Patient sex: F
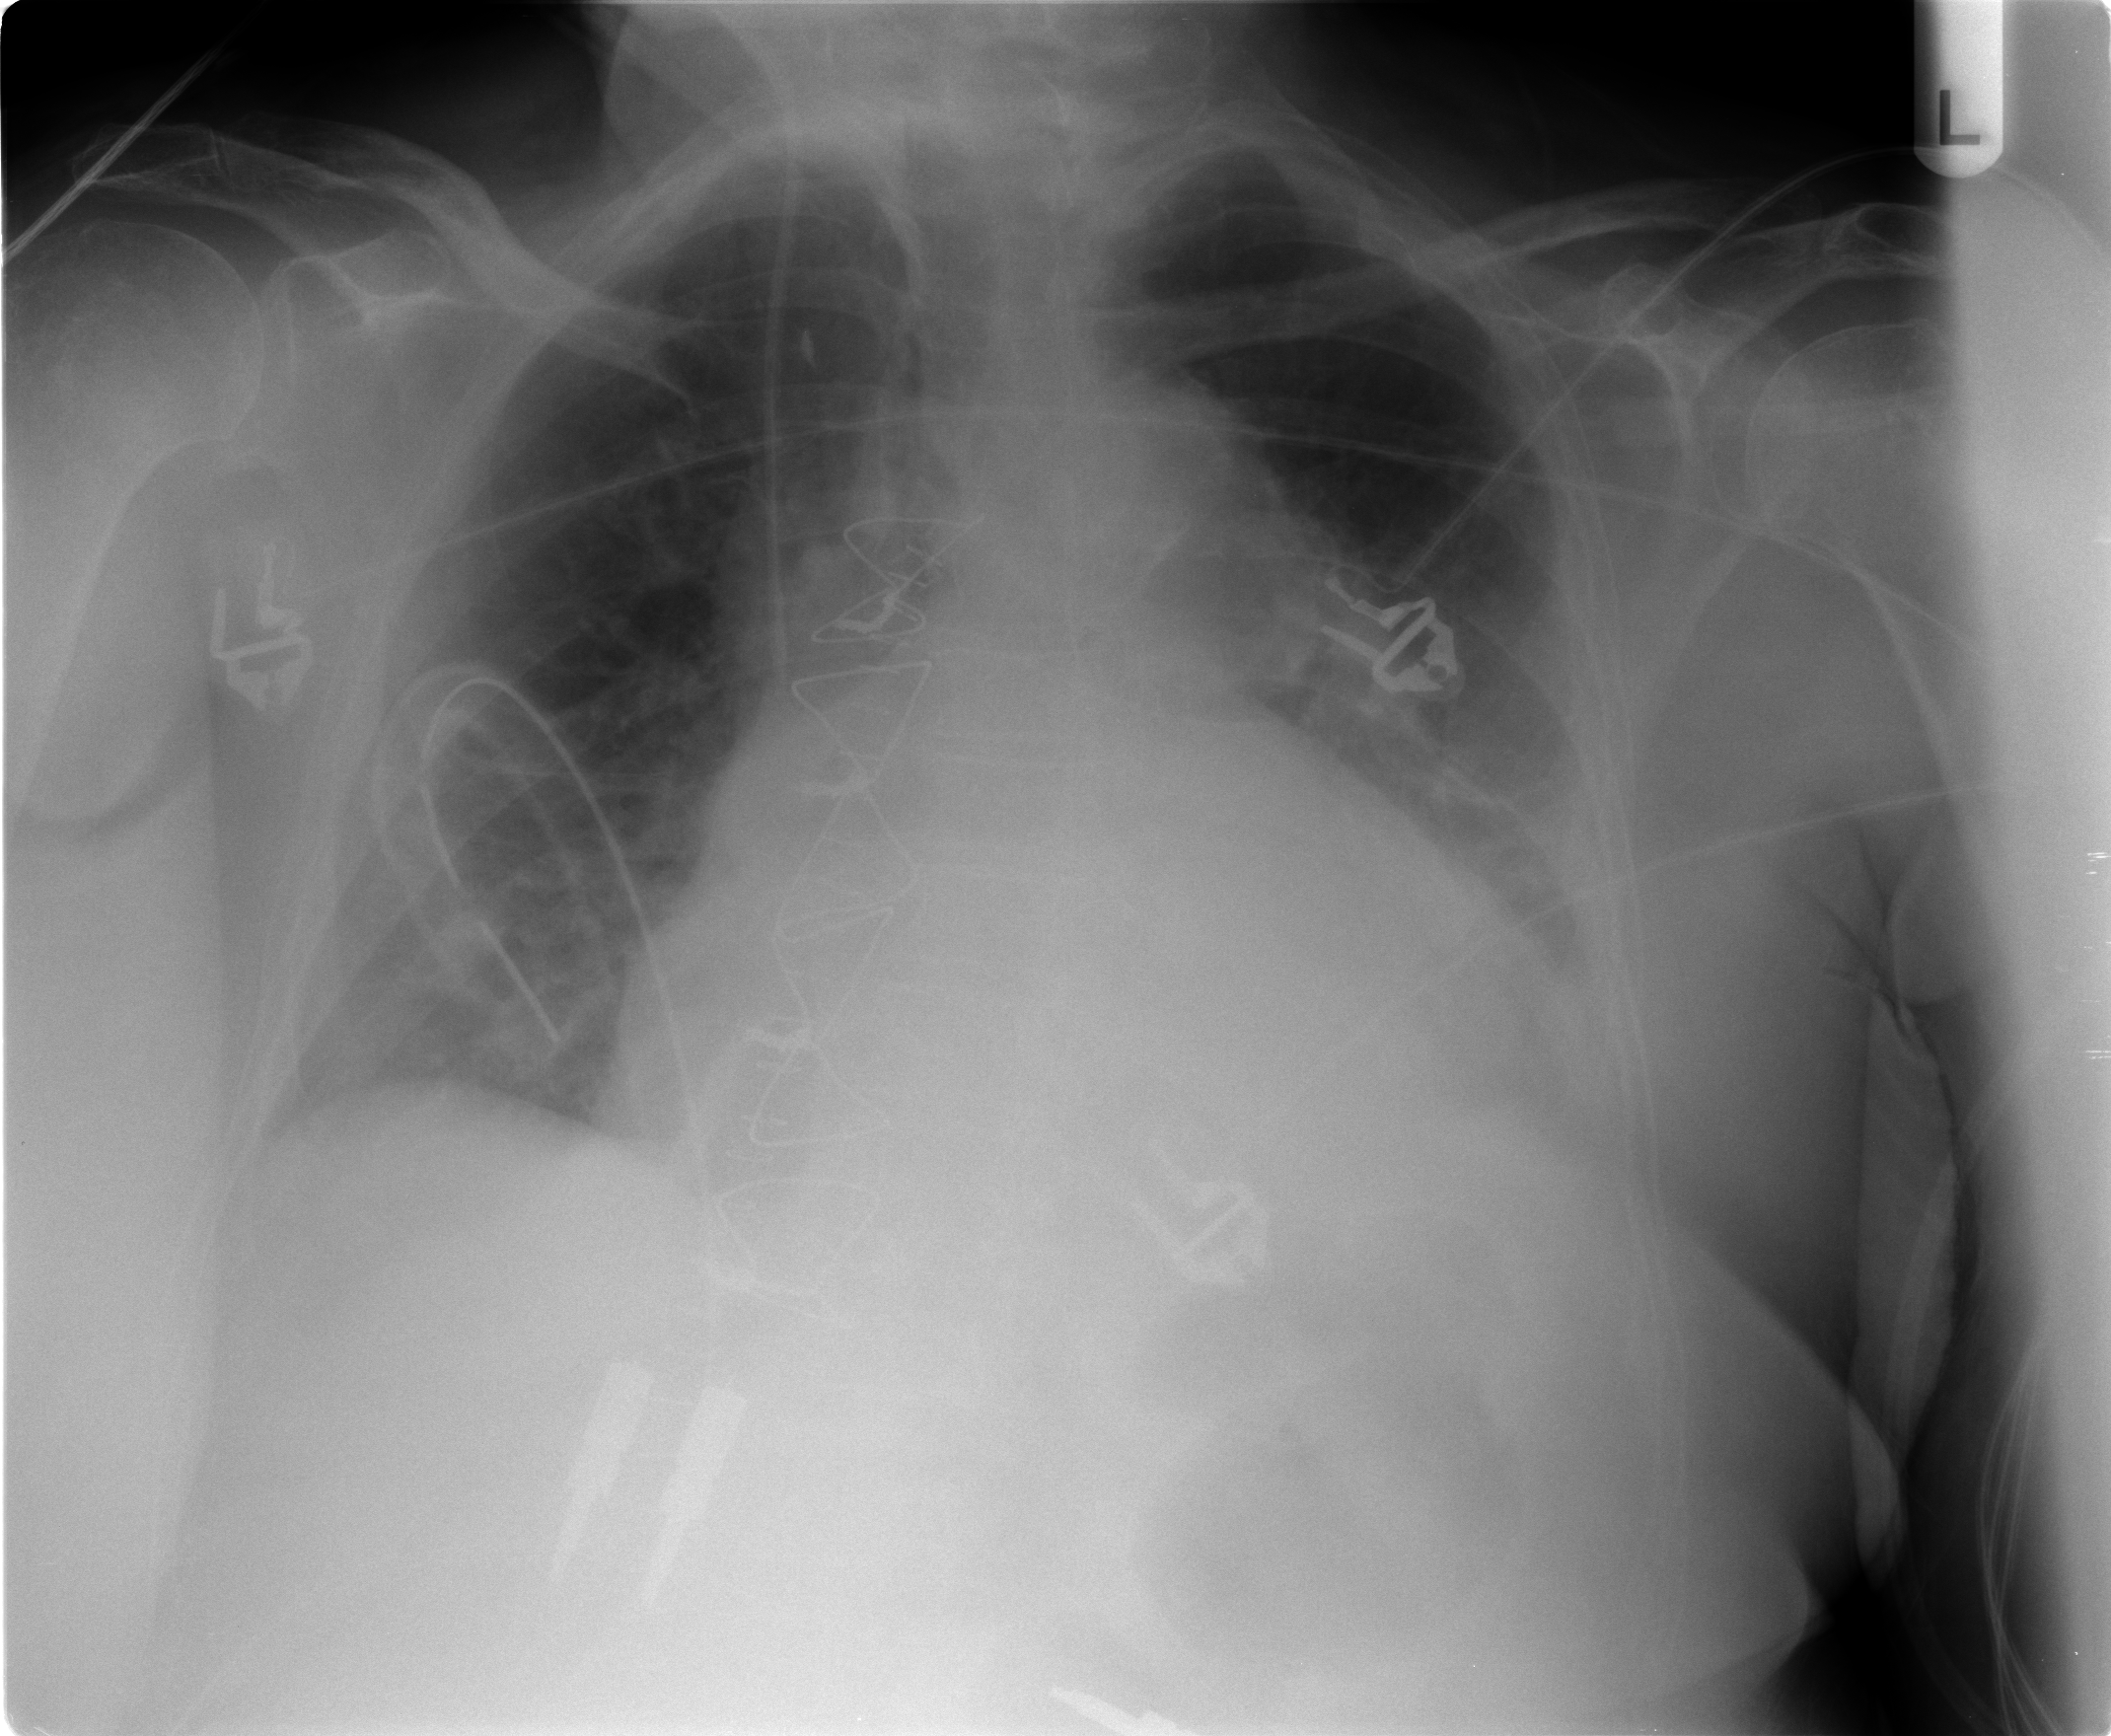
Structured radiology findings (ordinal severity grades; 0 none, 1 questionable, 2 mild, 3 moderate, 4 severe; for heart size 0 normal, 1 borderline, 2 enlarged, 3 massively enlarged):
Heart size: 2
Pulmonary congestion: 2
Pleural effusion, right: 0
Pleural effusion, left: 2
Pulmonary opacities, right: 0
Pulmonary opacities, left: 0
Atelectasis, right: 2
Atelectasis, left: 2